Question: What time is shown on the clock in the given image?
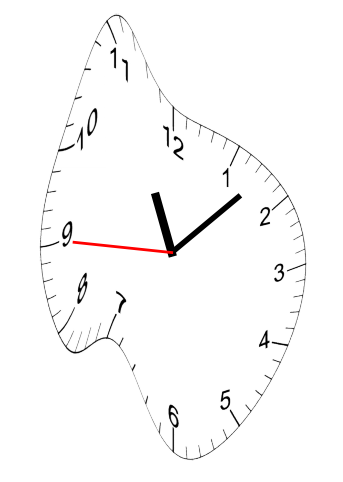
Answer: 11:07:45